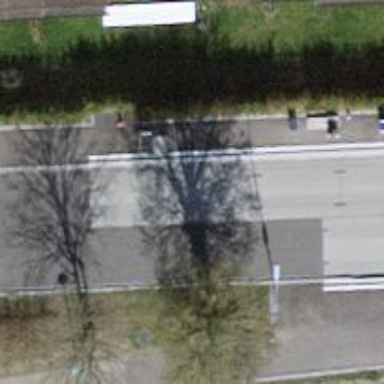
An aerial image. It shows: Bus stop equipped with public transport stop position.